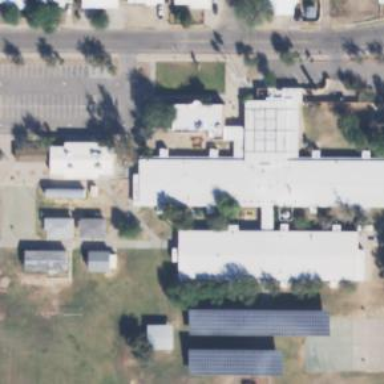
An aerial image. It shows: School building.